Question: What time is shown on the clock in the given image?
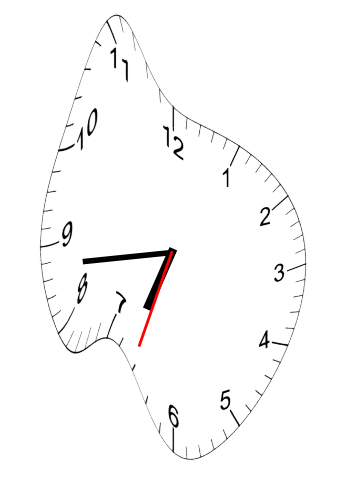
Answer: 06:43:33